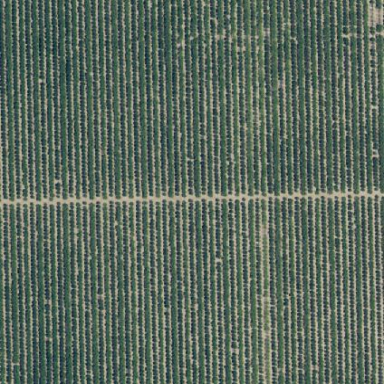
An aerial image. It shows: Almond orchard with rows of almond trees.